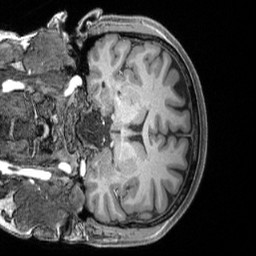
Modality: T1w
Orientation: coronal
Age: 29
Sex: female
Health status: healthy
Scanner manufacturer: siemens
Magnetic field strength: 3 T
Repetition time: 2.4 s
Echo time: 0.00222 s